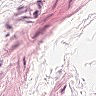
Metastatic tissue present: no